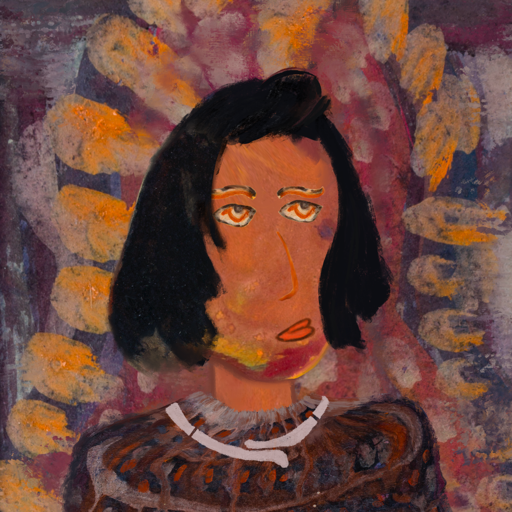
Background: Doll, Head And Neck Side: Mother_And_Son_Son, Face Side: Experience, Bust: Hypocrite, Hair Side: Mosgoul, Head Accessory: Blank, Second Necklace: Blank, Necklace: Hypocrite_2, Baby: Blank